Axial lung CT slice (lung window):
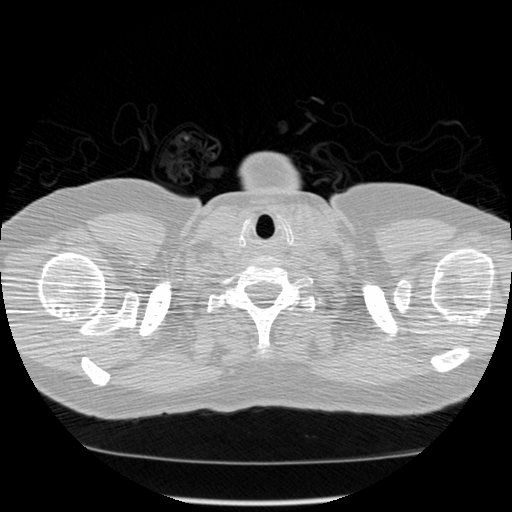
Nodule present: no